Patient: sex M, age 29
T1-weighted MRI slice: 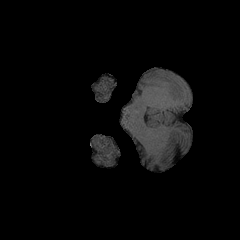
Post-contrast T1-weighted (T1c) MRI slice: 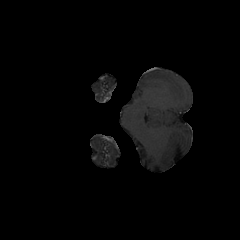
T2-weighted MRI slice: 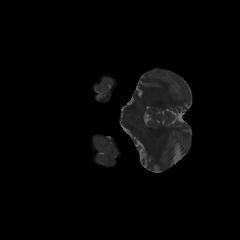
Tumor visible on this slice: no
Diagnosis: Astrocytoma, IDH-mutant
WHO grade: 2